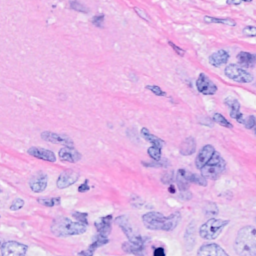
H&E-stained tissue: Breast